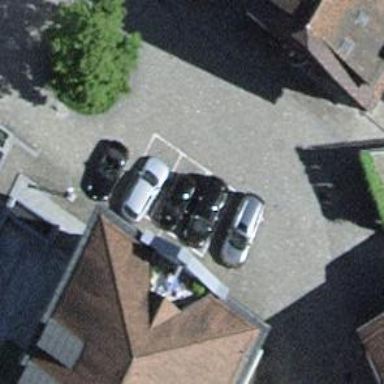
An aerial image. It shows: Parking space is available.